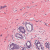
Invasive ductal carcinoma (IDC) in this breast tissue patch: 0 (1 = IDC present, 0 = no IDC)